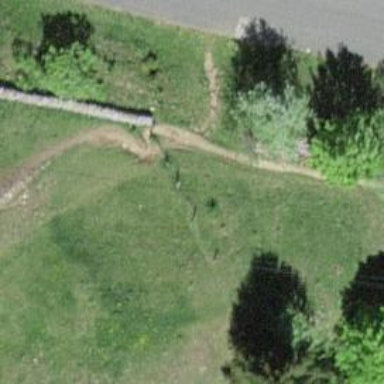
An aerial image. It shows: Grassy path.